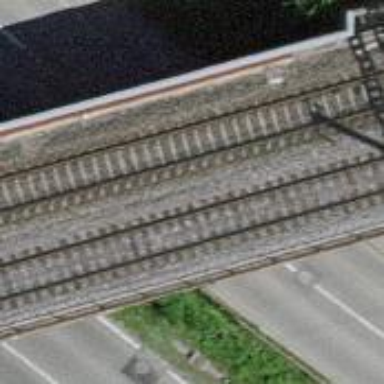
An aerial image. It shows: Railway bridge with electrified contact line. There is one track on the bridge.